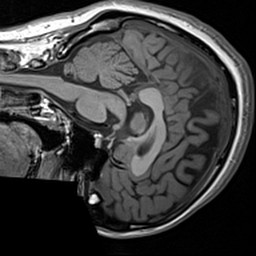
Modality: T1w
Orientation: sagittal
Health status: healthy
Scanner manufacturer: siemens
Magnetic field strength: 3 T
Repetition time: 1.9 s
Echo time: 0.00227 s